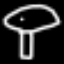
Label: mushroom